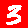
Digit: 3